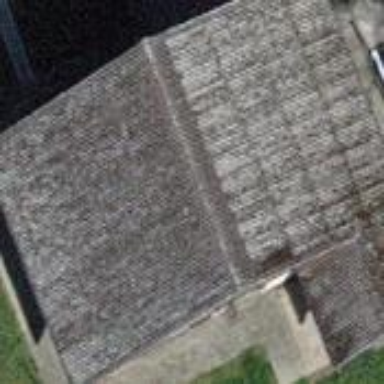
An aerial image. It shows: Building with tiled roof.